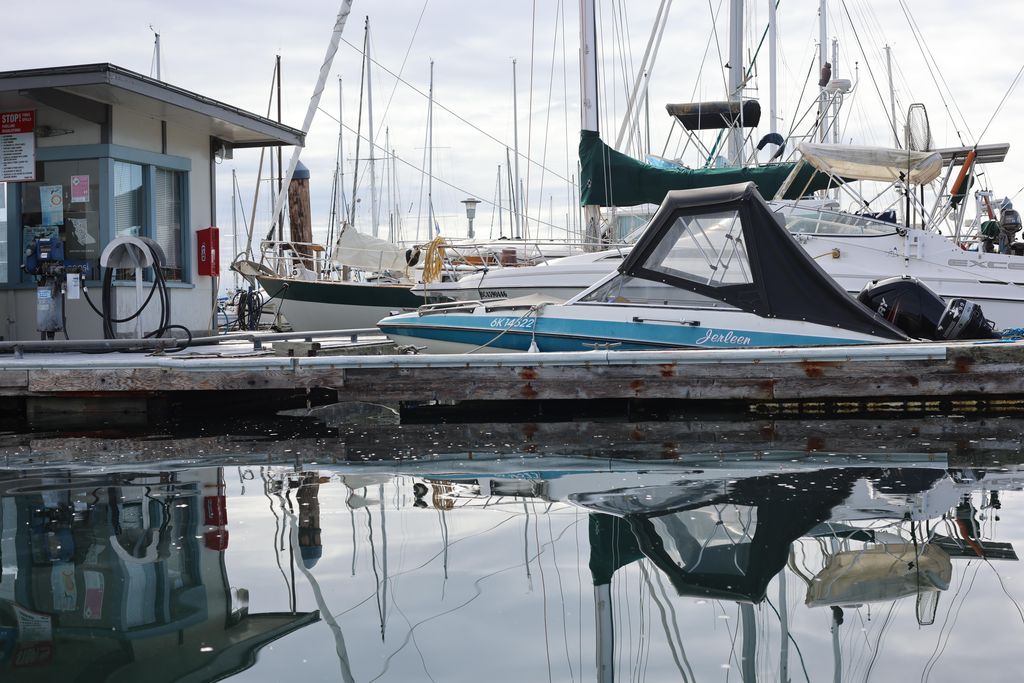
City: victoria